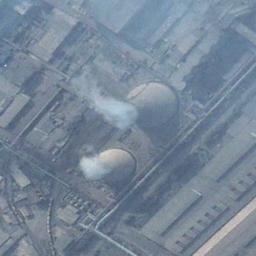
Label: thermal_power_station